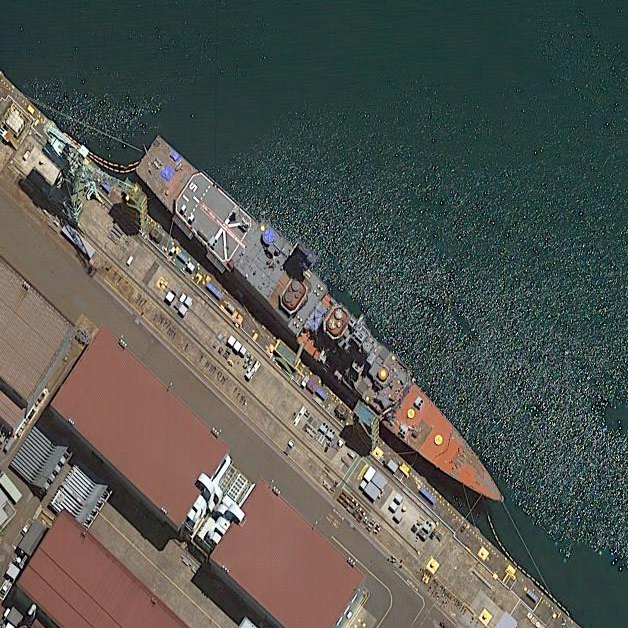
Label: cruiser